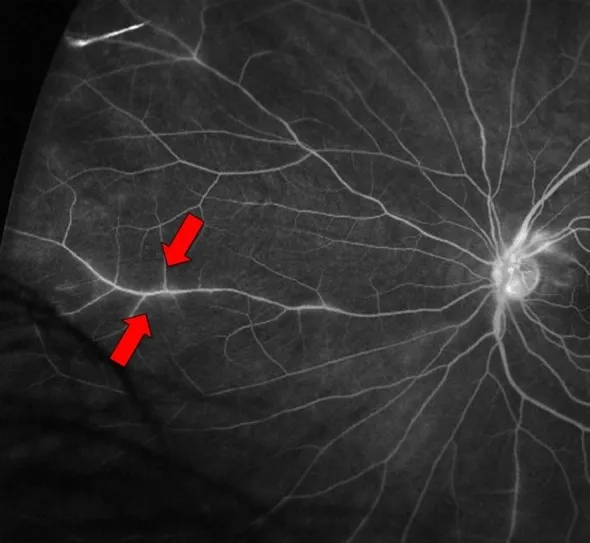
Fluorescein angiogram of the left eye demonstrating regions of retinal vascular staining and leakage near the optic nerve and in the peripheral retina (arrows).
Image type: ophthalmic_imaging (ophthalmic_angiography)